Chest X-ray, PA view. Patient: 55 years old, sex M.
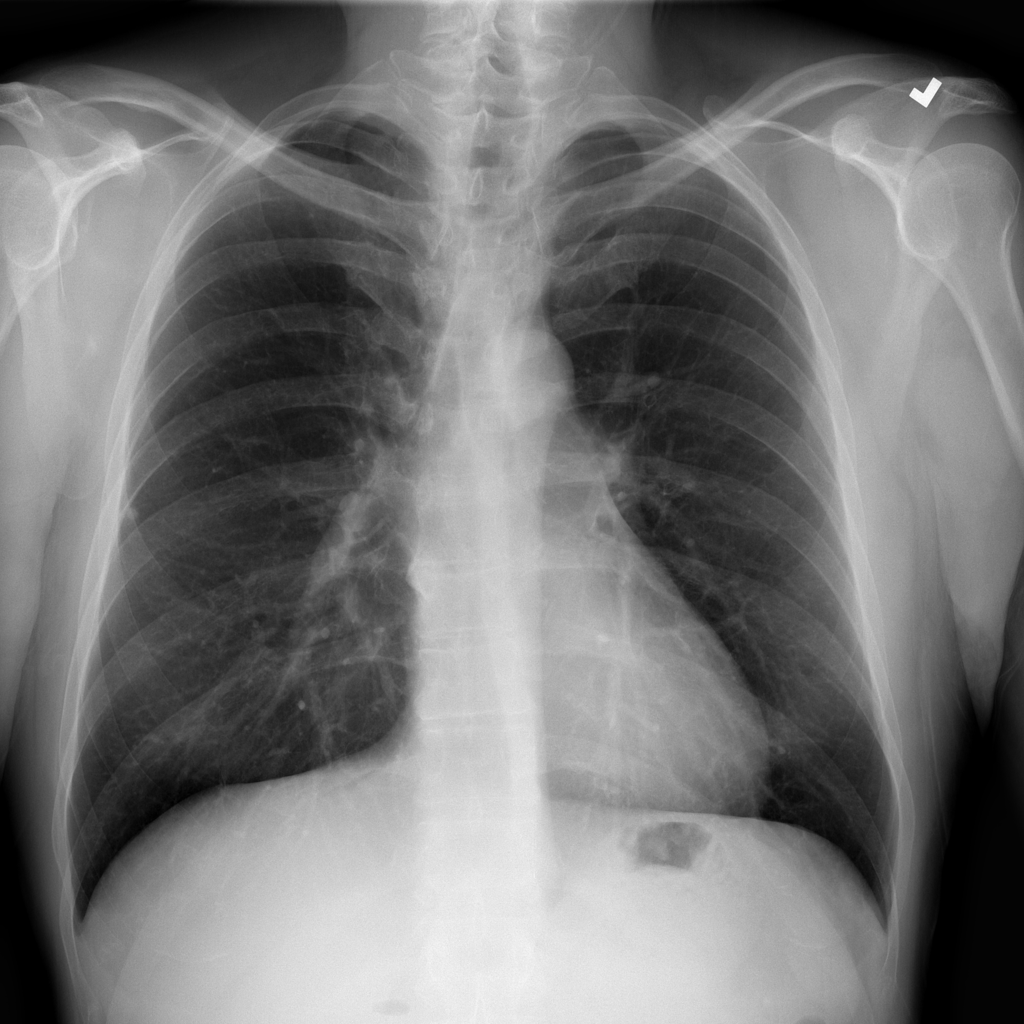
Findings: Infiltration